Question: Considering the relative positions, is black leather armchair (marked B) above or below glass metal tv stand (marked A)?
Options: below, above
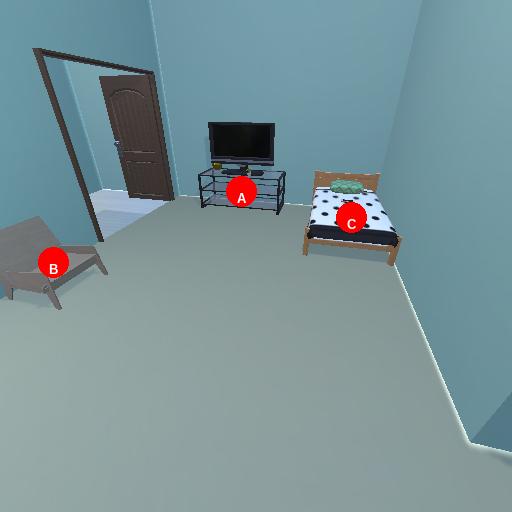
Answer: below